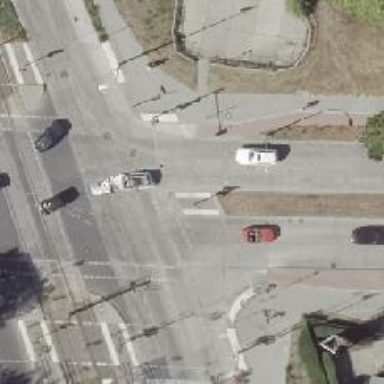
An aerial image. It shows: Concrete footway on traffic island.